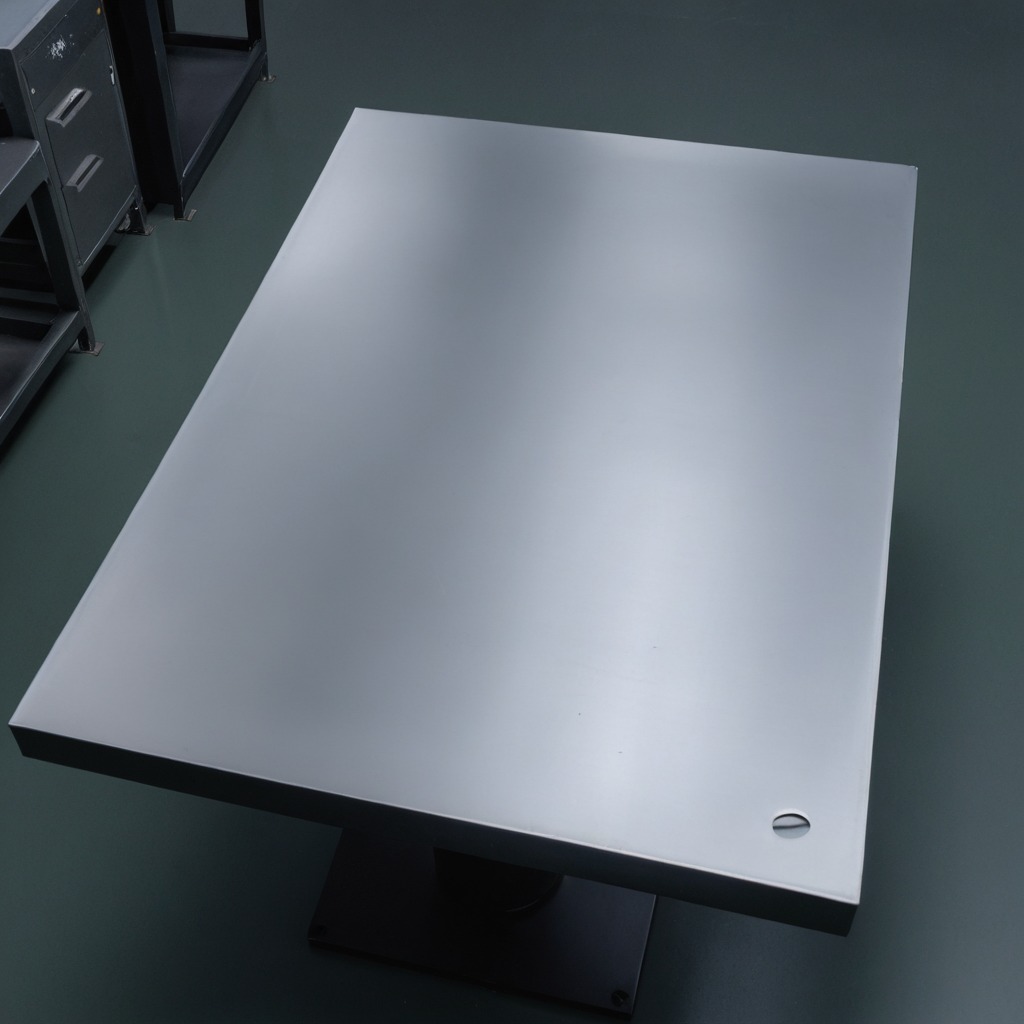
A flat metal washer lies on the tabletop.